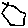
Label: hexagon